Interaction volume radius: 10 \u00c5
Interaction volume height: 20 \u00c5
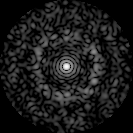
Disorder parameter: 0.8283